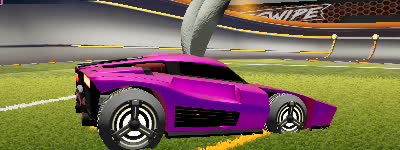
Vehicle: breakout